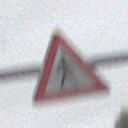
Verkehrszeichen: FussgaengerLinks
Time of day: Midday
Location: Outdoor (Nature)
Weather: Overcast
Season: NotSpecified
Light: Natural